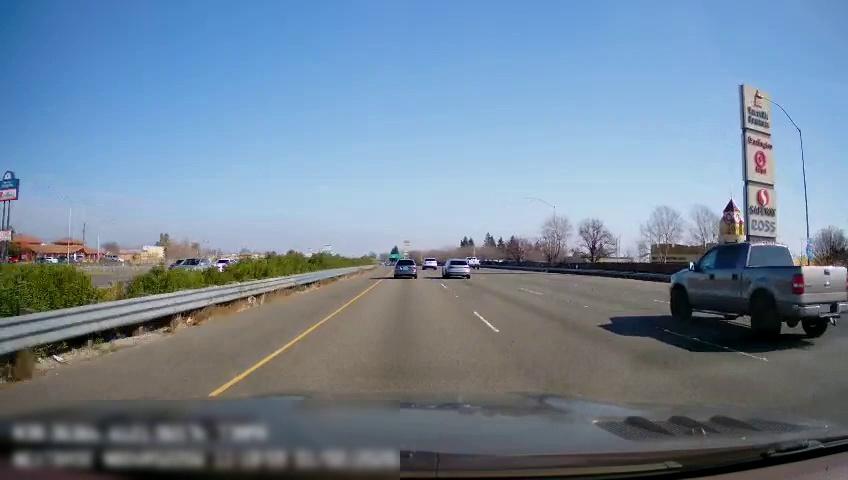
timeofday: Day
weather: Sunny
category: Drivable Space
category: Drivable Space
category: Vehicles | Car
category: Vehicles | Car
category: Vehicles | Car
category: Vehicles | Car
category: Vehicles | Truck
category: Vehicles | SUV
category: Vehicles | Car
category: Vehicles | Truck
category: Lanes | Current Lane
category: Lanes | Current Lane
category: Lanes | Alternate Lane
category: Traffic | Lights
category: Traffic | Lights